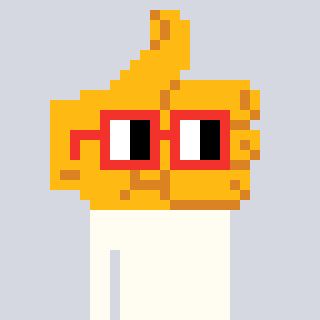
a pixel art character with square red glasses, a thumbsup-shaped head and a bege-colored body on a cool background